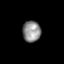
Tissue: skin
Cell type: T cells
Senescence score: 0.7403
Nuclear area (px): 376
Mean DAPI intensity: 142.032